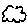
Label: cloud